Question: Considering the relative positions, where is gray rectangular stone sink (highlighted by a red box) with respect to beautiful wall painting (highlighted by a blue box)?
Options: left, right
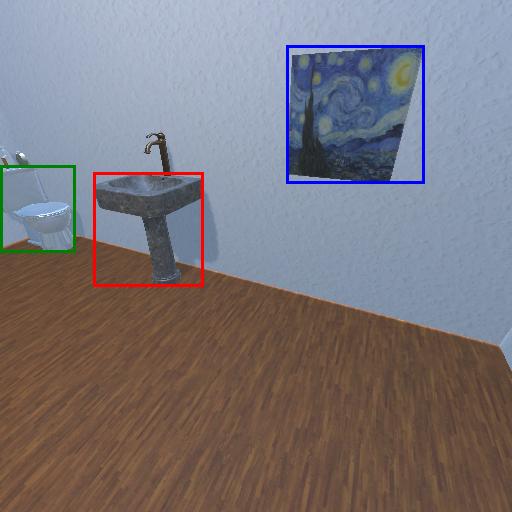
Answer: left